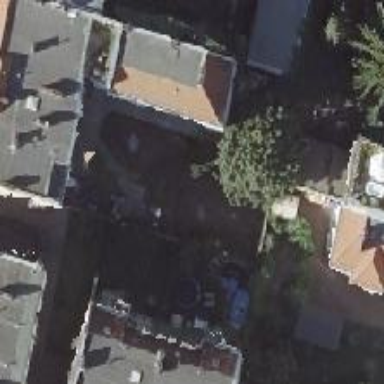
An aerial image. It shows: Residential building with saltbox roof shape.